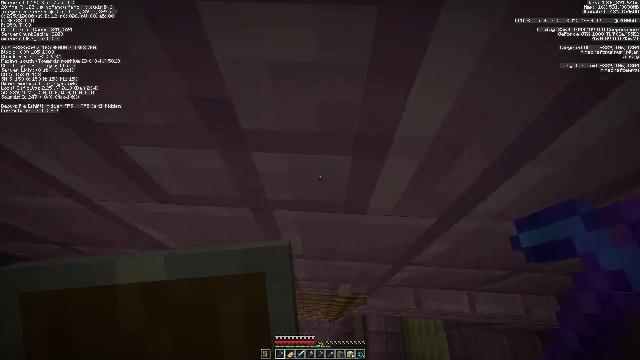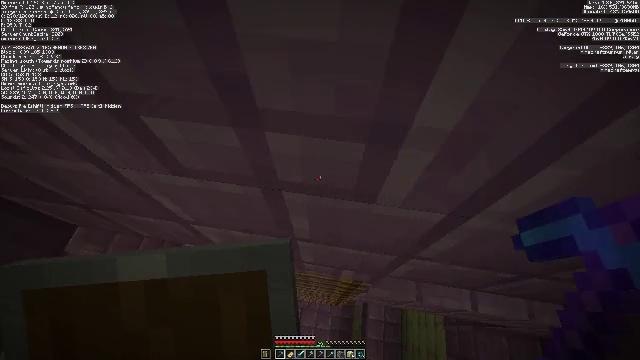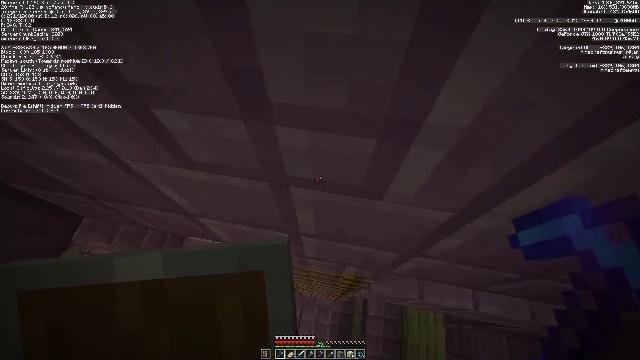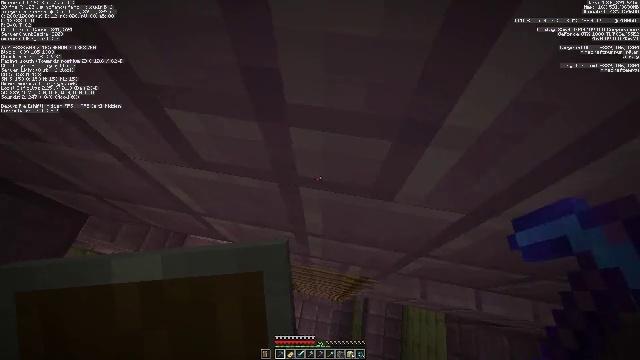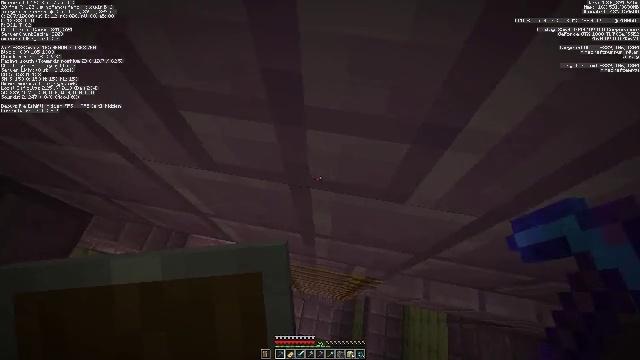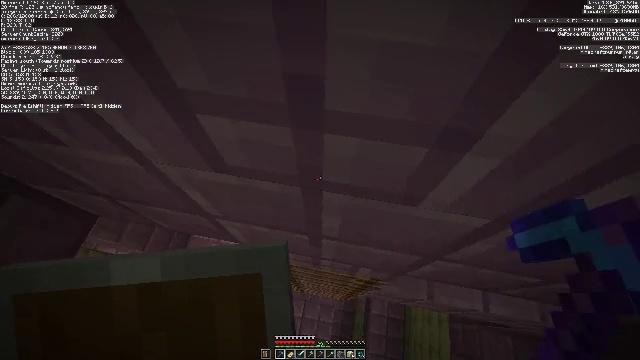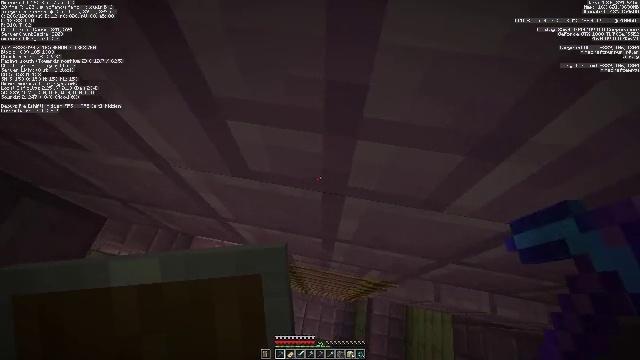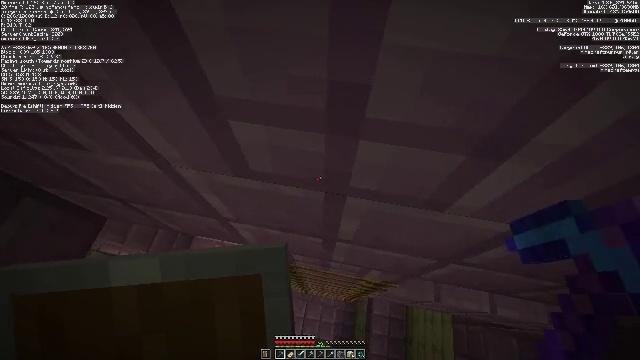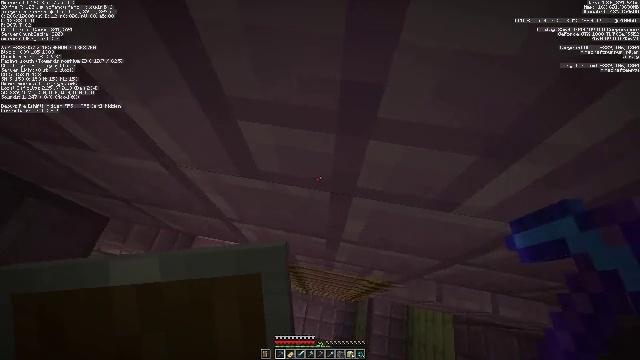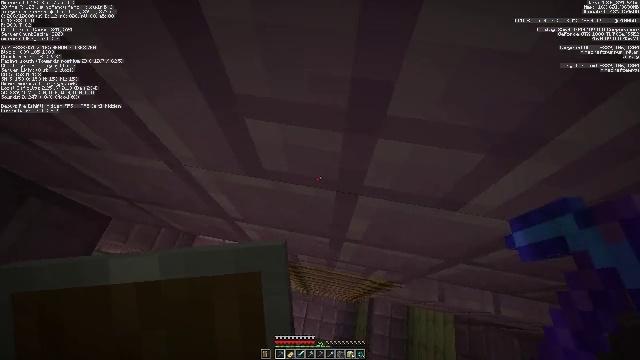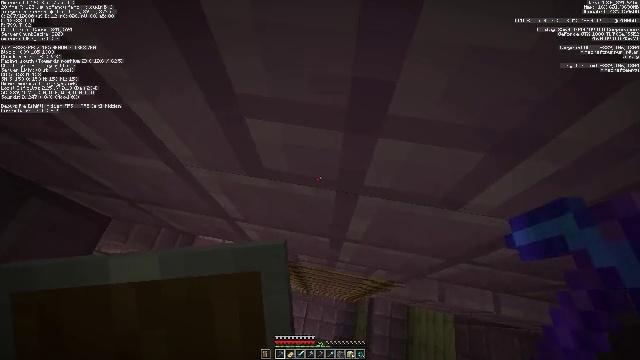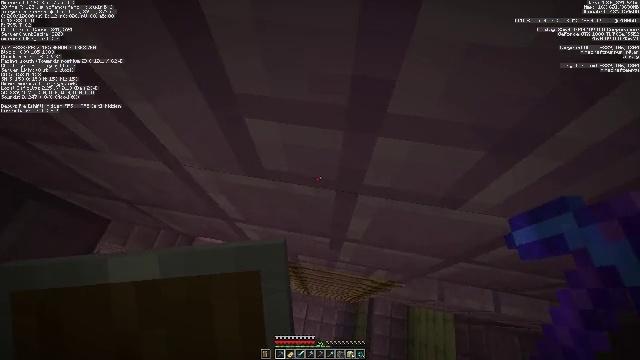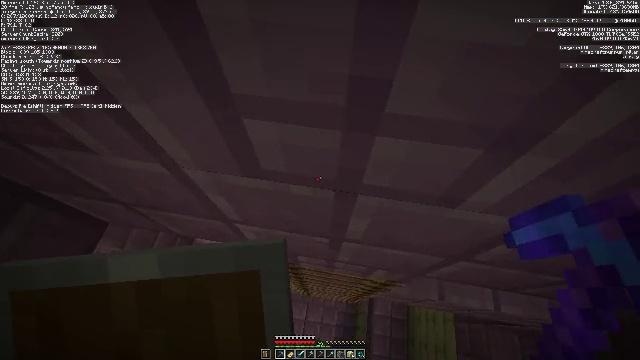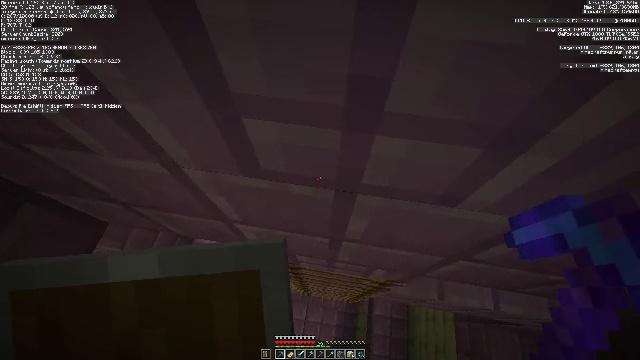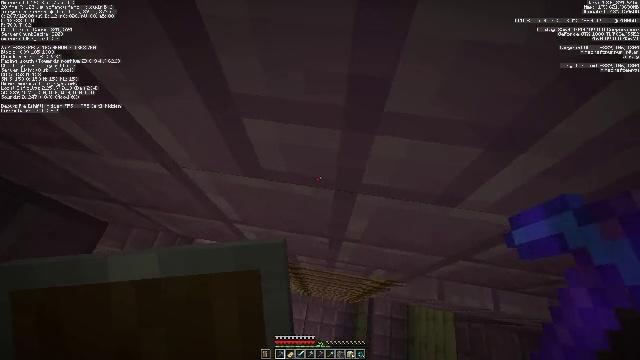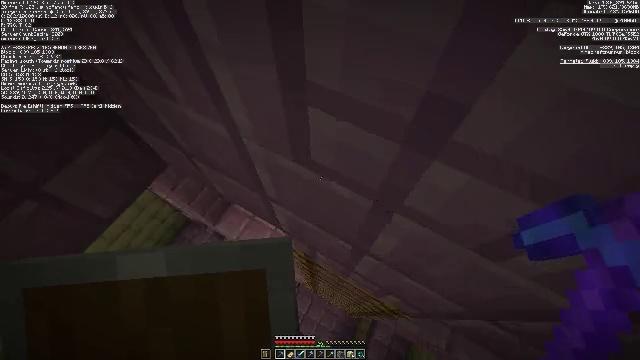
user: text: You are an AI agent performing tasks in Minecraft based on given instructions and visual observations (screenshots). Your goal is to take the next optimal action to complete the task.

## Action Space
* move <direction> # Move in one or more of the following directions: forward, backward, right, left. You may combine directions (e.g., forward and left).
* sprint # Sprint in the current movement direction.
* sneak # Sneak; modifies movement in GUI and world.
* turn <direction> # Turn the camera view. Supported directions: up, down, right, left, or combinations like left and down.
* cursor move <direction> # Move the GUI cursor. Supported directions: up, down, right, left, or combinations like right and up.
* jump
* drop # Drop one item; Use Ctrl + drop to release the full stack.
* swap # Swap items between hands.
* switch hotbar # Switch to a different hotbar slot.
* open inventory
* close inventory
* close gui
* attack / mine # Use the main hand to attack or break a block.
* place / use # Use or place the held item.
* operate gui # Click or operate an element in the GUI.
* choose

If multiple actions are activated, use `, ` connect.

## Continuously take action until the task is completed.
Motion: motion action
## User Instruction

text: Dig out the purpur block from its place.
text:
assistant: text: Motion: move forward, turn left and down
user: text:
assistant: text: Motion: move forward, turn left
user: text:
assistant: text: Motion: move forward
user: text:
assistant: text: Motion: move forward
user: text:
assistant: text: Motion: move forward
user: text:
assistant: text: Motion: move forward
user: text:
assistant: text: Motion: no_op
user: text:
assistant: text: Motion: no_op
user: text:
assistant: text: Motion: no_op
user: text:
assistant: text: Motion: no_op
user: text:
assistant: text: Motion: no_op
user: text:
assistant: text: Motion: no_op
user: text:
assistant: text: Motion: no_op
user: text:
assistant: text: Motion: no_op
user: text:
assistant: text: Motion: turn left
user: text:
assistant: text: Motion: turn left
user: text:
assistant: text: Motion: turn left and up
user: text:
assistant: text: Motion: turn left and up
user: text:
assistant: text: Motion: no_op
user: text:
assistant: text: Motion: no_op
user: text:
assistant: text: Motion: no_op
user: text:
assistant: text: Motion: no_op
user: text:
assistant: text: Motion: no_op
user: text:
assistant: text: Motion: turn up
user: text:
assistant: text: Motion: no_op
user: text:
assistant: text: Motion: turn left
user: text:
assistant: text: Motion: turn left and up
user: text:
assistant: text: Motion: turn left and up
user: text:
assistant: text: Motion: turn left and up
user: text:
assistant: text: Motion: no_op